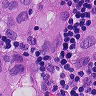
Metastatic tissue present: yes